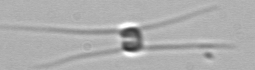
Label: Chaetoceros_similis